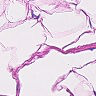
Metastatic tissue present: no